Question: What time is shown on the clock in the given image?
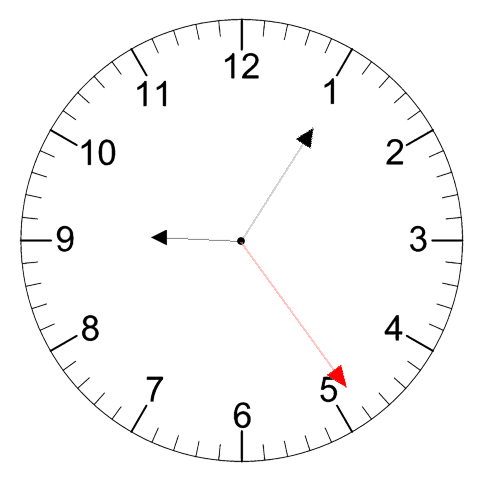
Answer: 09:05:24